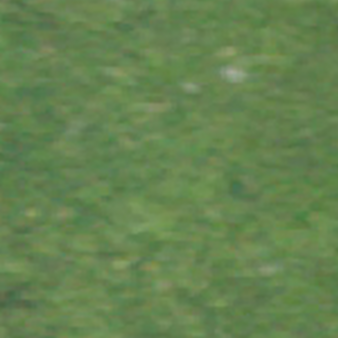
Label: other